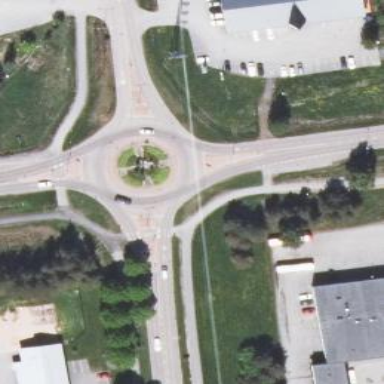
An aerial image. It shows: Tertiary road leading to roundabout.